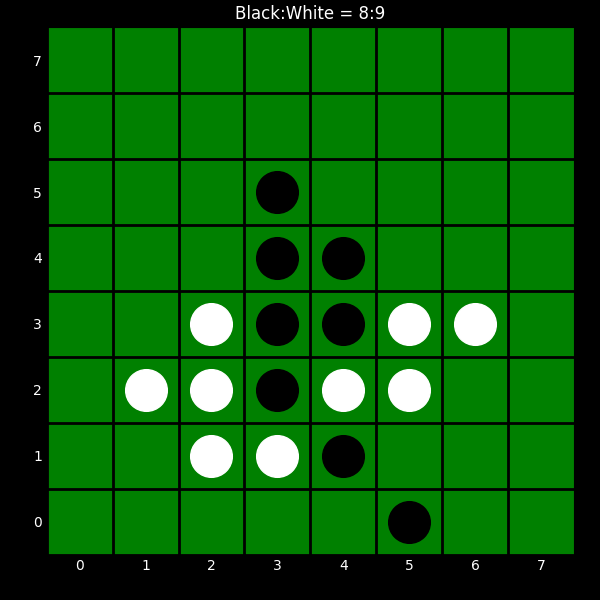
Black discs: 8
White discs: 9